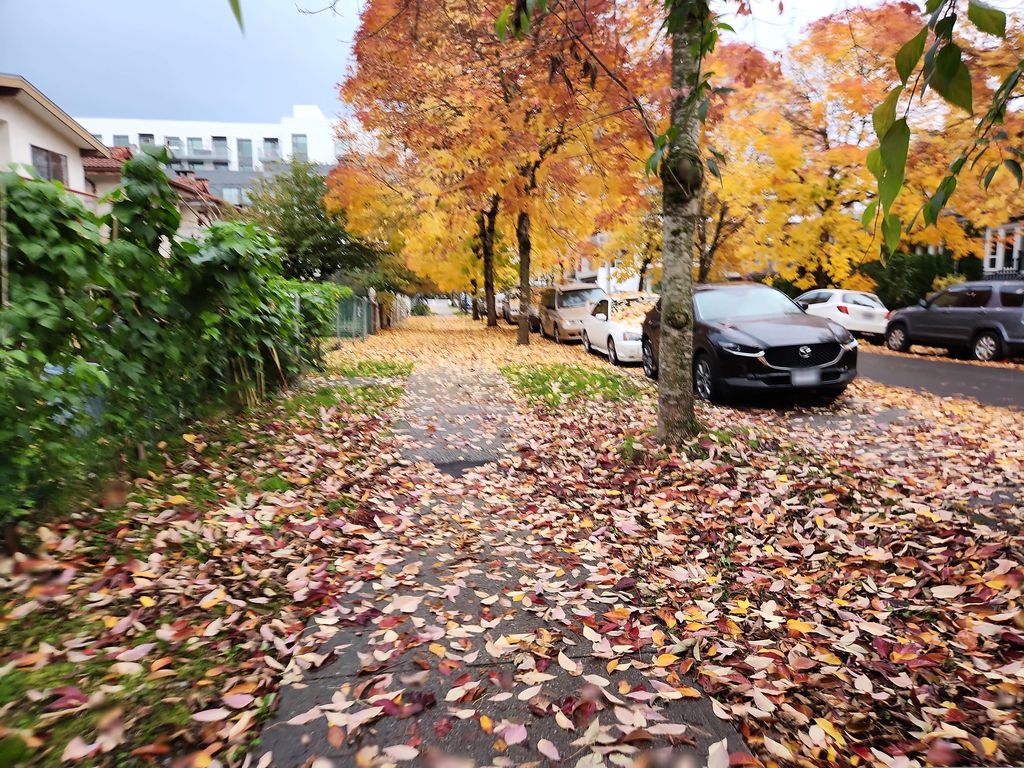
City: vancouver